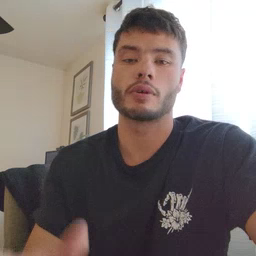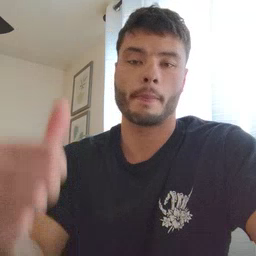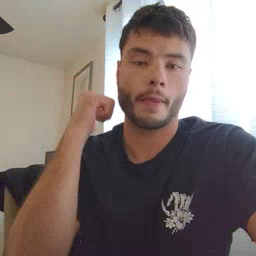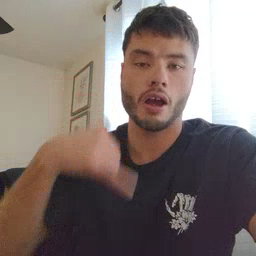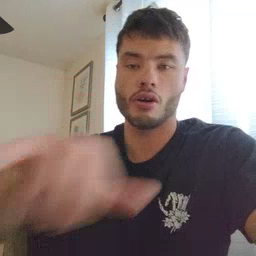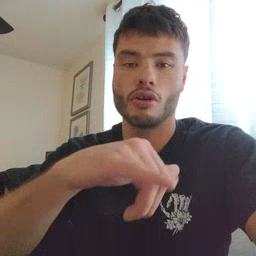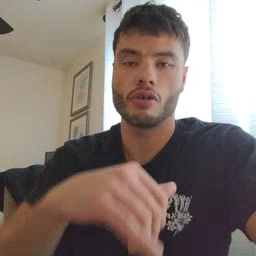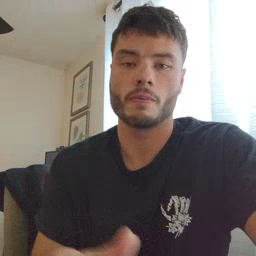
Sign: backyard